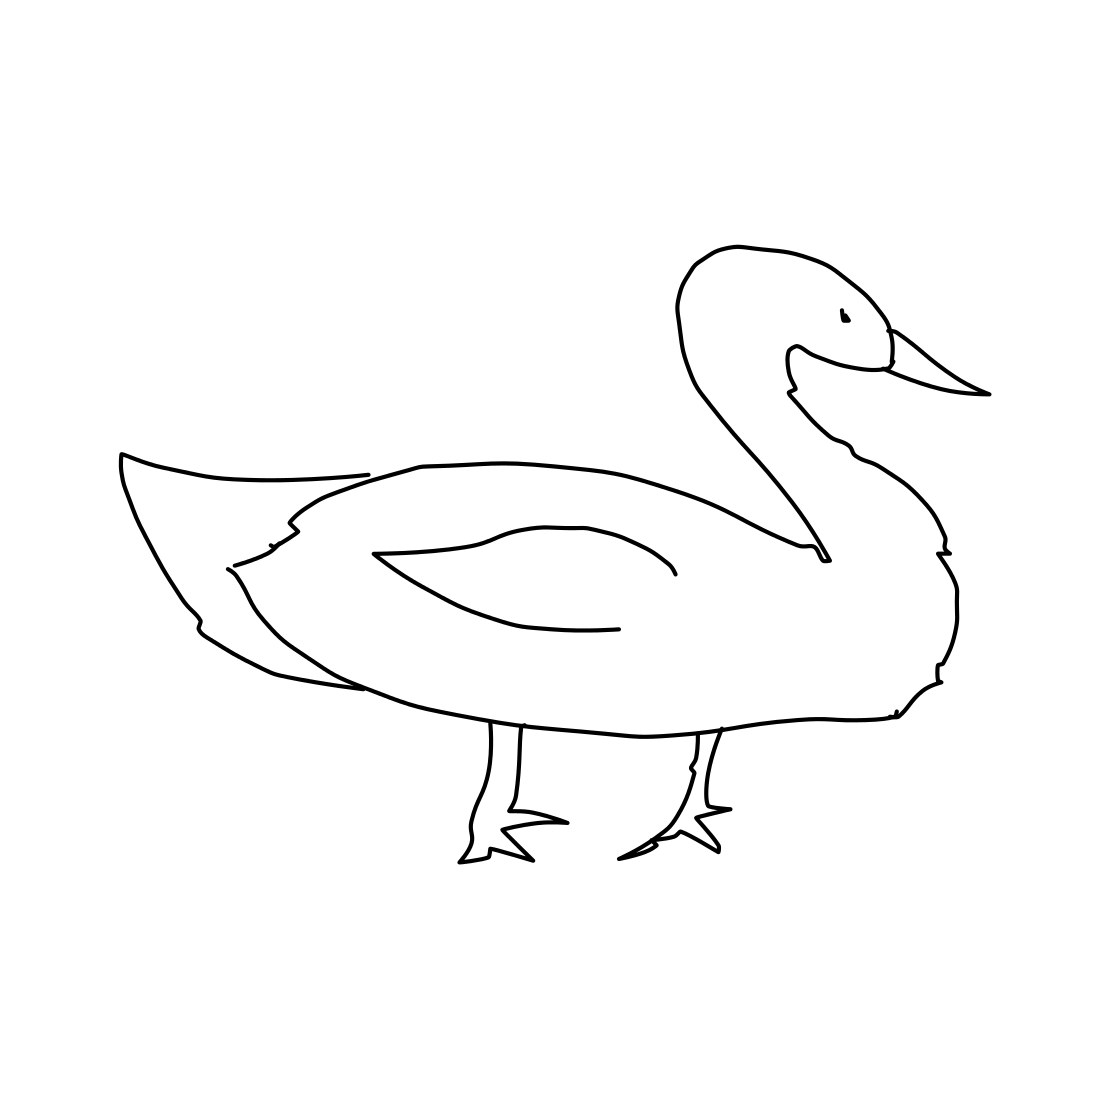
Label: swan